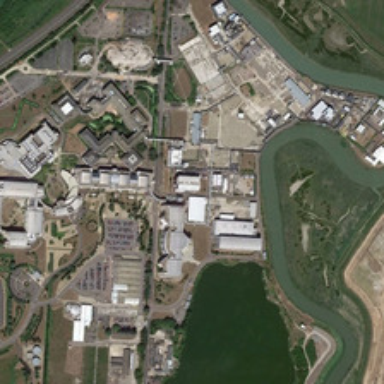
Many buildings are near a curved river in an industrial area .